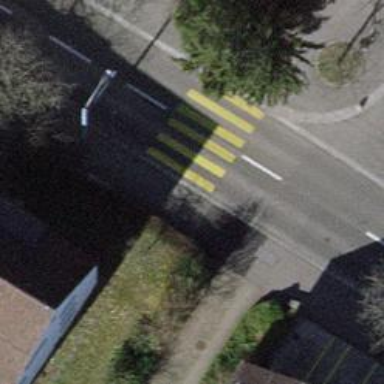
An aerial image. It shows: Pedestrian crossing with zebra markings on footway.